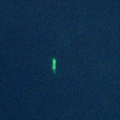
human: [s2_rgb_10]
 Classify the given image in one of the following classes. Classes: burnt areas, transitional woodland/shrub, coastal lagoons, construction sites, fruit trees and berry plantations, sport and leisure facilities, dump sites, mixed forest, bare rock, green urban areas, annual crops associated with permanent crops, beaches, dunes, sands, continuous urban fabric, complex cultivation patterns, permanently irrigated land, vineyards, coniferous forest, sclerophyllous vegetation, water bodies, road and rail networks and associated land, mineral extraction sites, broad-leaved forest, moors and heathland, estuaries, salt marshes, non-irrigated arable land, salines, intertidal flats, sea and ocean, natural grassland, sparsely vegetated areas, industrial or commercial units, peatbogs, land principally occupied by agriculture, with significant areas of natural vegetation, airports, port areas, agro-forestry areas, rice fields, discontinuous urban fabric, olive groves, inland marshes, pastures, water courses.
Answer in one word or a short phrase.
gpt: sea and ocean